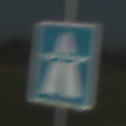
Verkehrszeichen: Autobahn
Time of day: MorningAfternoon
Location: Outdoor (Nature)
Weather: Clear
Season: NotSpecified
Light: Natural